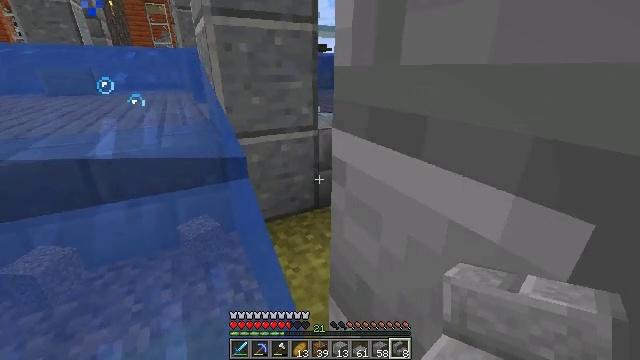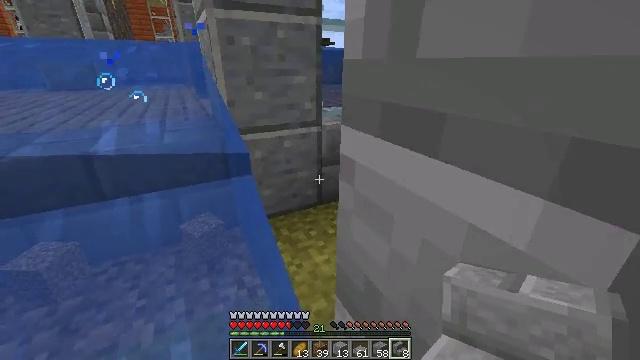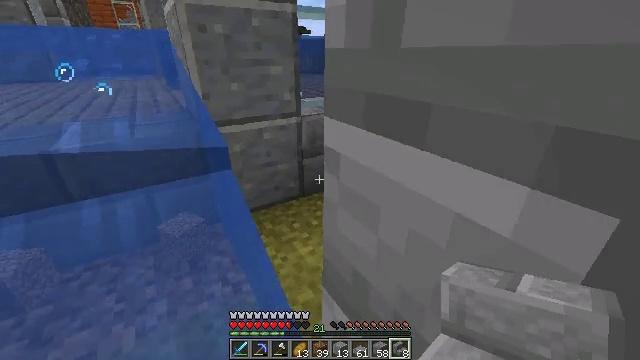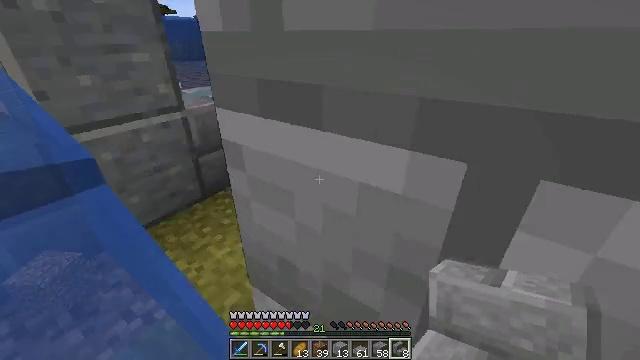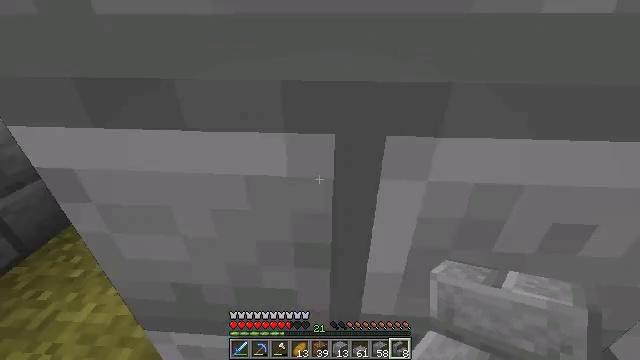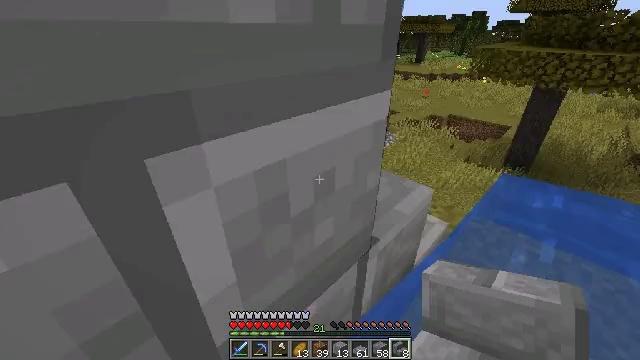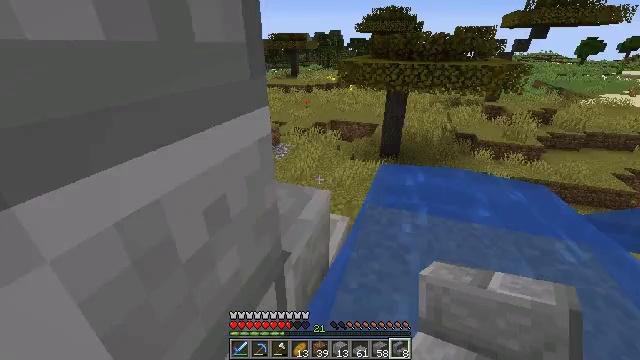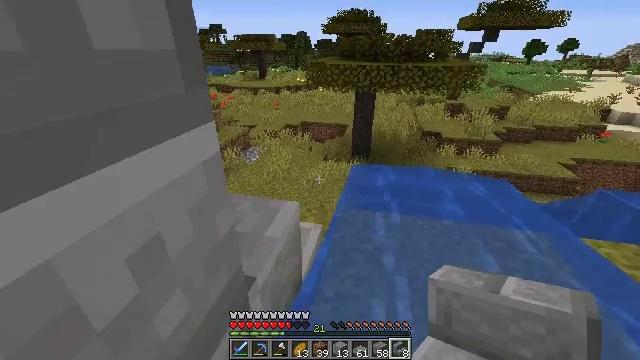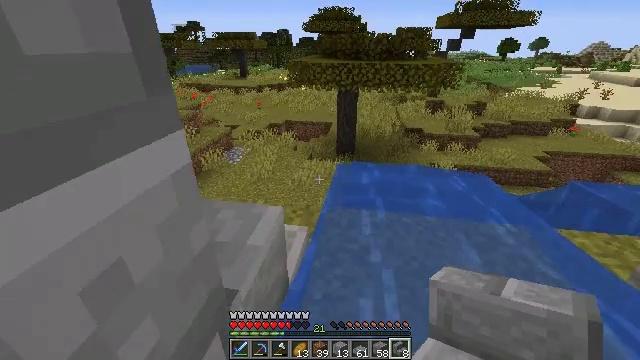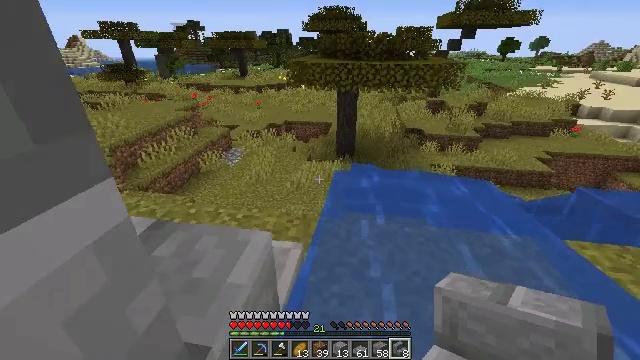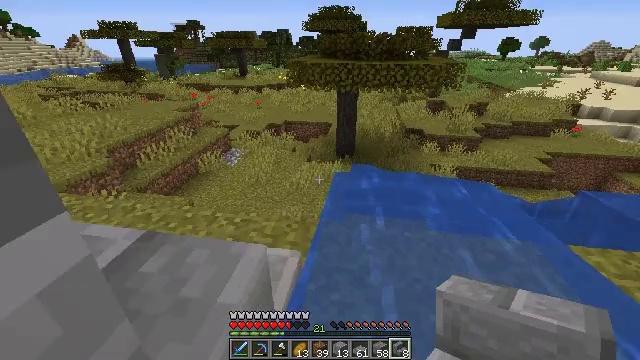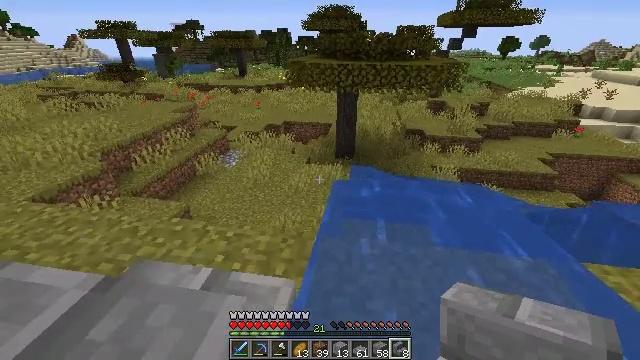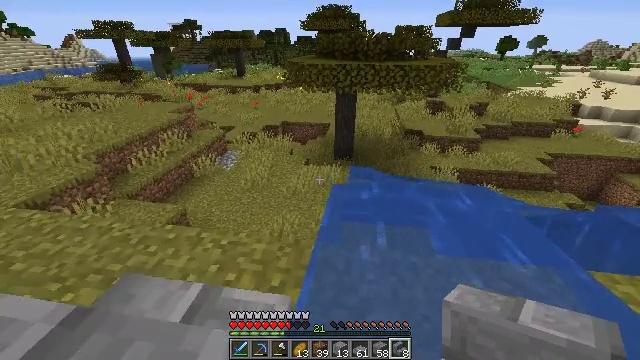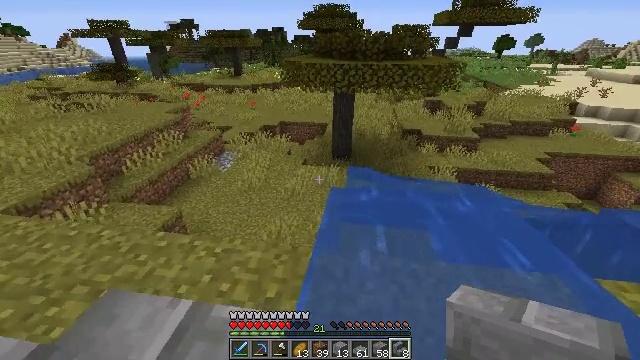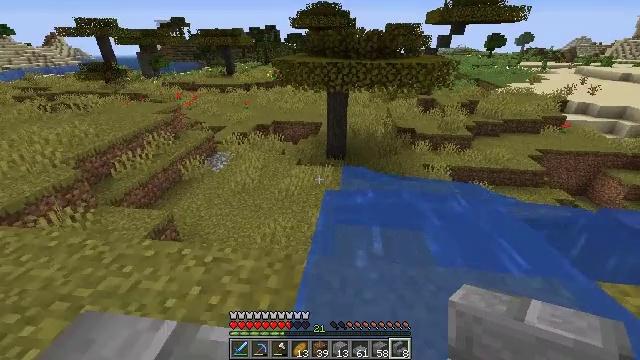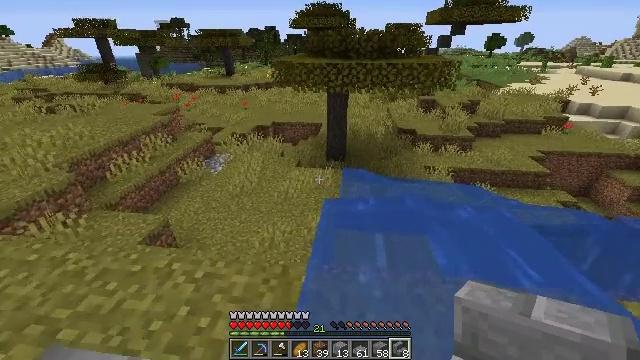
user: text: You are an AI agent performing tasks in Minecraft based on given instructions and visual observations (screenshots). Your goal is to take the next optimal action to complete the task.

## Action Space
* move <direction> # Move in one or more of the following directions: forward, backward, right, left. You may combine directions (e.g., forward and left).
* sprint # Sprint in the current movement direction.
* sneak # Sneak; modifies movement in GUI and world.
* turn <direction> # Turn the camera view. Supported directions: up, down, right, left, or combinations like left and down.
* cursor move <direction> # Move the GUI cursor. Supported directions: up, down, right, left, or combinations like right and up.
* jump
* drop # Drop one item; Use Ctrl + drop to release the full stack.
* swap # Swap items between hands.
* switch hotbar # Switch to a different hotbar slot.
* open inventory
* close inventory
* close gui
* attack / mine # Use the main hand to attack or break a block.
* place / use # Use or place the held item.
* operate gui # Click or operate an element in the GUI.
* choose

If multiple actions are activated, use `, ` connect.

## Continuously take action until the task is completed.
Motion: motion action
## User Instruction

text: Destroy the glass pane to clear a path.
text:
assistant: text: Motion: move forward, turn down
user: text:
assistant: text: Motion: move forward, turn right and down
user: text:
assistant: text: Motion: move forward, turn right and down
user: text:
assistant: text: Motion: move forward, turn right and down
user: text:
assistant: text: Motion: turn right and up
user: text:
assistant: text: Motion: move forward, turn right and up
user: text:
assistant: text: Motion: move forward, turn right
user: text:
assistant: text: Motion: move forward, turn right
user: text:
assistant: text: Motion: move forward
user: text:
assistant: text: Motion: move forward
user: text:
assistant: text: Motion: move forward
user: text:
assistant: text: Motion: move forward
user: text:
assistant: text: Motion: move forward
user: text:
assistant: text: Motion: move forward, turn right
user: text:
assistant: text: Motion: move forward
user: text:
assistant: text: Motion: move forward
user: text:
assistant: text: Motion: move forward
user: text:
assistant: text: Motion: move forward
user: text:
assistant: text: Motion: move forward
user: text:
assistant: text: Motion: move forward
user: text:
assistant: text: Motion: move forward
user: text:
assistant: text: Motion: move forward
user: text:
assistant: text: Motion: move forward
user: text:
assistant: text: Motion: move forward
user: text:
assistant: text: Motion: move forward
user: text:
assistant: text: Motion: move forward
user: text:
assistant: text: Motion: move forward
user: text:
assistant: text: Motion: move forward
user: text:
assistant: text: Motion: move forward
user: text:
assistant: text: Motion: move forward